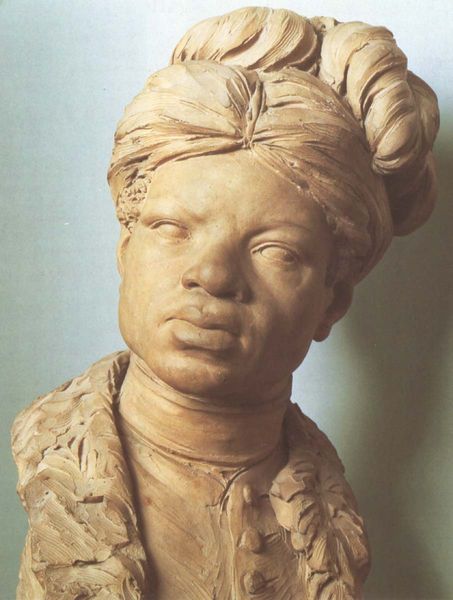
Titel: Der Neger Paul
Künstler: Jean-Baptiste Pigalle
Schlagwörter: kopf, mann, braun, elegant, frau, haar, marmor, mund, nase, ohr, schwarz, stirn, tuch, augen, falten, gesicht, kragen, stein, hals, porträt, auge, figur, haare, mantel, augenbrauen, lippe, lippen, locken, ohren, skulptur, statue, wangen, man, afrika, dick, büste, mimik, knöpfe, weste, exotisch, afrikanerin, neger, schwarze, orient, afrikaner, kraus, mohr, gips, turban, negroid, farbiger, wulstig, kinnd, knpfknöpfe, lippen negroid